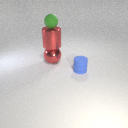
large red metal cylinder above large red metal sphere